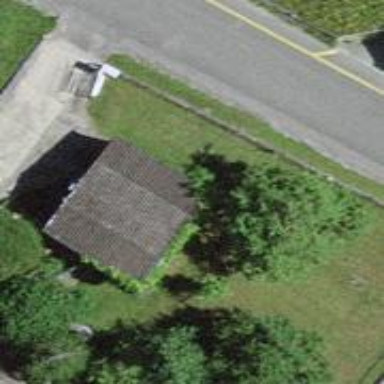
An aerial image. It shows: Garage.